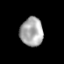
Tissue: prostate
Cell type: T cells
Senescence score: 0.2849
Nuclear area (px): 644
Mean DAPI intensity: 169.34